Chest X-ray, AP view. Patient: 47 years old, sex M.
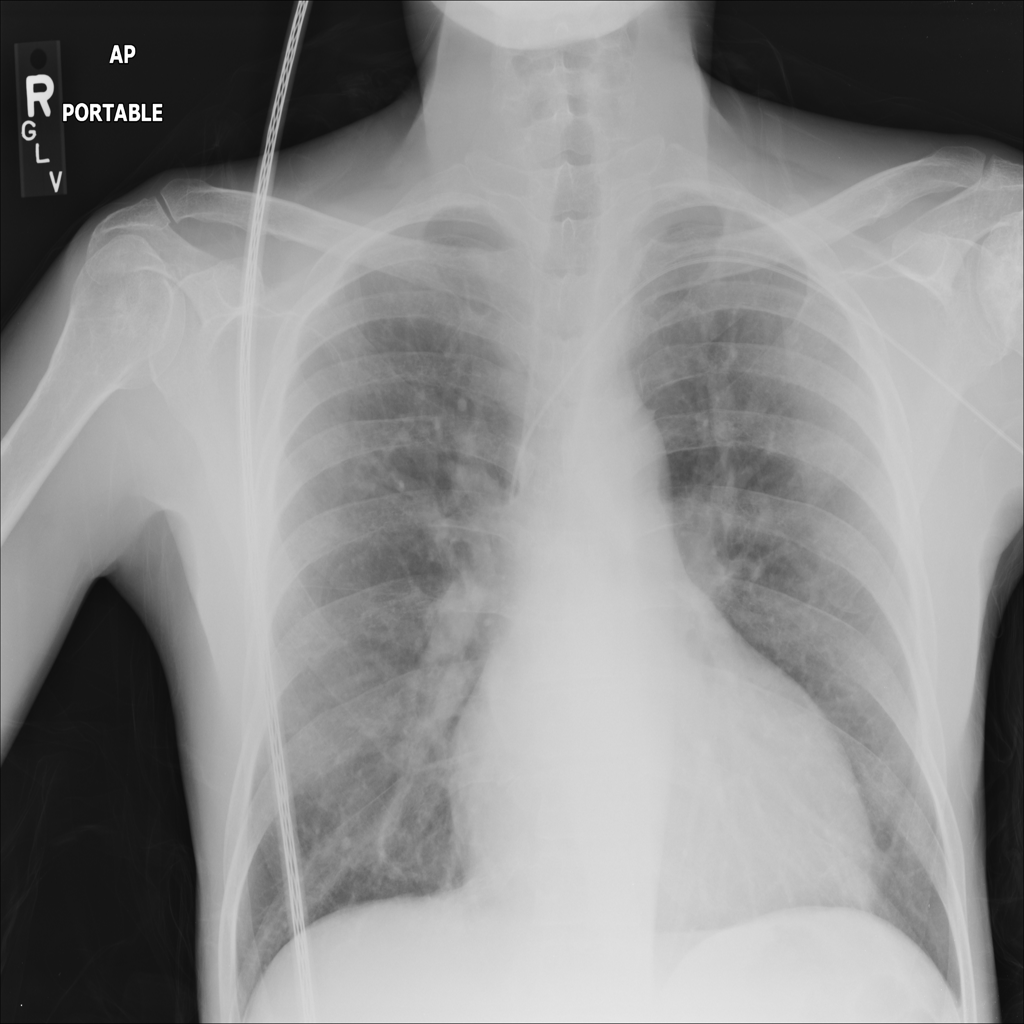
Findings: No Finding